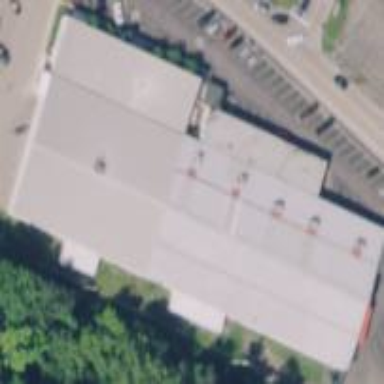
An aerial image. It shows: Building with bowling alley inside.